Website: bh-photo
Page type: payment
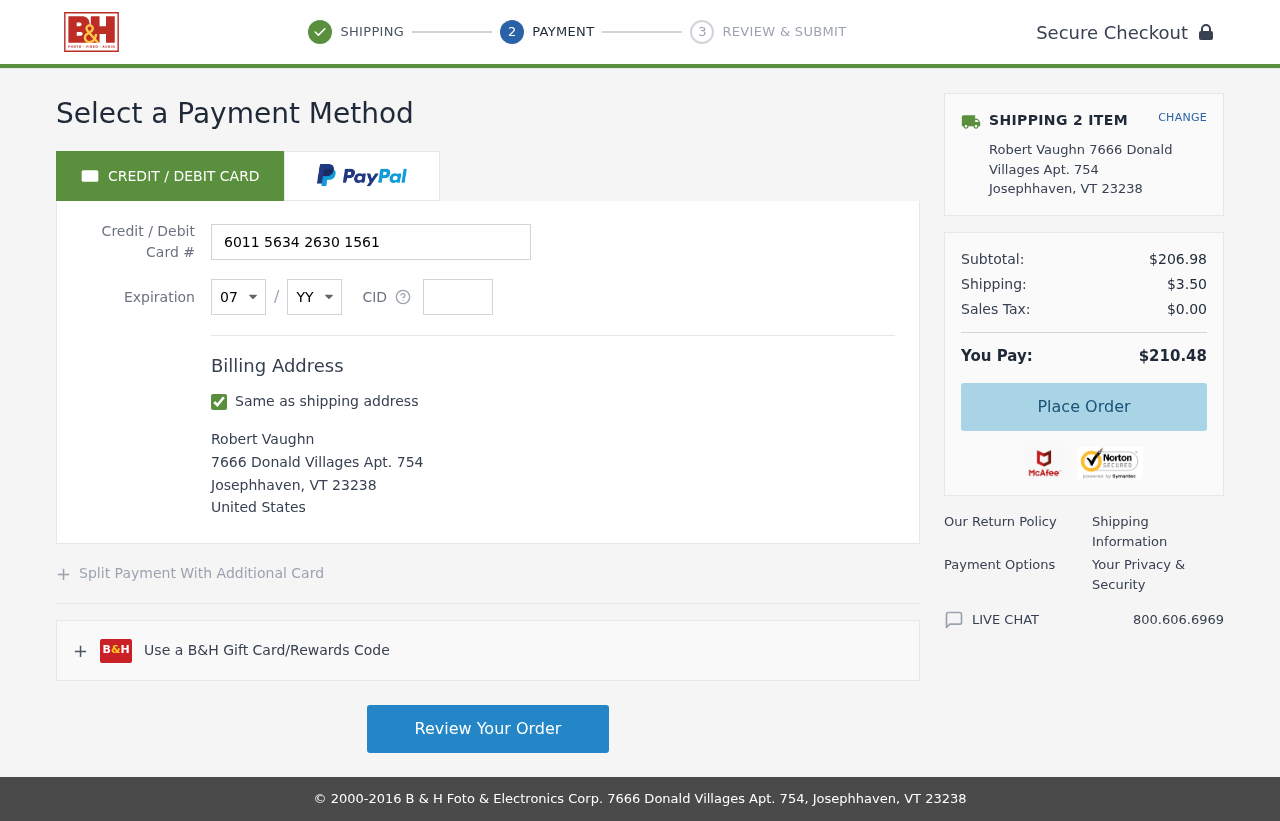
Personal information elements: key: PII_CARD_CVV
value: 512
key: PII_CARD_EXPIRY_MONTH
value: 07
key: PII_CARD_EXPIRY_YEAR
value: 27
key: PII_CARD_NUMBER
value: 6011 5634 2630 1561
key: PII_CITY
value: Josephhaven
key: PII_COUNTRY
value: United States
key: PII_FULLNAME
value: Robert Vaughn
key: PII_POSTCODE
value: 23238
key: PII_STATE_ABBR
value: VT
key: PII_STREET
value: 7666 Donald Villages Apt. 754
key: PII_FULLNAME2
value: Robert Vaughn
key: PII_CITY2
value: Josephhaven
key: PII_STATE_ABBR2
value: VT
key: PII_POSTCODE_FULL
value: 23238
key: PII_POSTCODE_NUMERIC
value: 23238
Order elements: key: ORDER_NUM_ITEMS
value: SHIPPING 2 ITEM
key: ORDER_SUBTOTAL
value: $206.98
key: ORDER_SHIPPING_COST
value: $3.50
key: ORDER_TAX
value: $0.00
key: ORDER_TOTAL
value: $210.48